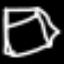
Label: square